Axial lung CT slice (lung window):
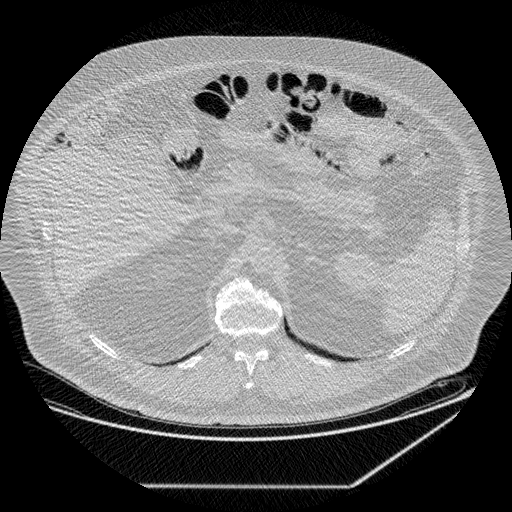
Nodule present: no